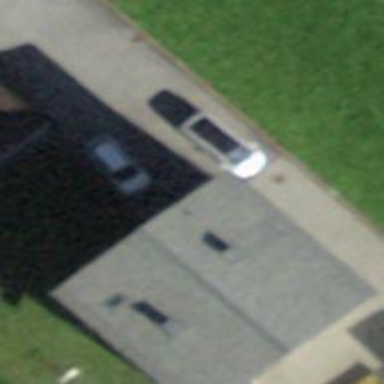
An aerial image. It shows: Gabled roofed house.